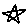
Label: star